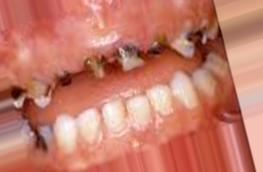
Condition: Caries